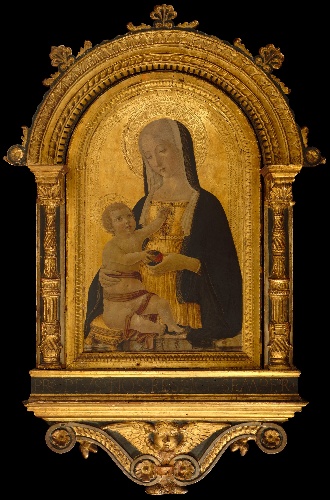
Title: Madonna and Child
Artist: Benvenuto di Giovanni
Artist bio: Italian, Siena 1436–after 1518 Siena
Date: ca. 1470
Object type: Painting
Classification: Paintings
Medium: Tempera on wood, gold ground
Dimensions: Overall: 27 3/4 × 18 1/8 in. (70.5 × 46 cm)
Painted surface: 24 1/4 × 14 3/4 in. (61.6 × 37.5 cm)
Department: Robert Lehman Collection
Credit line: Robert Lehman Collection, 1975
Accession year: 1975
Repository: Metropolitan Museum of Art, New York, NY
Tags: Madonna and Child